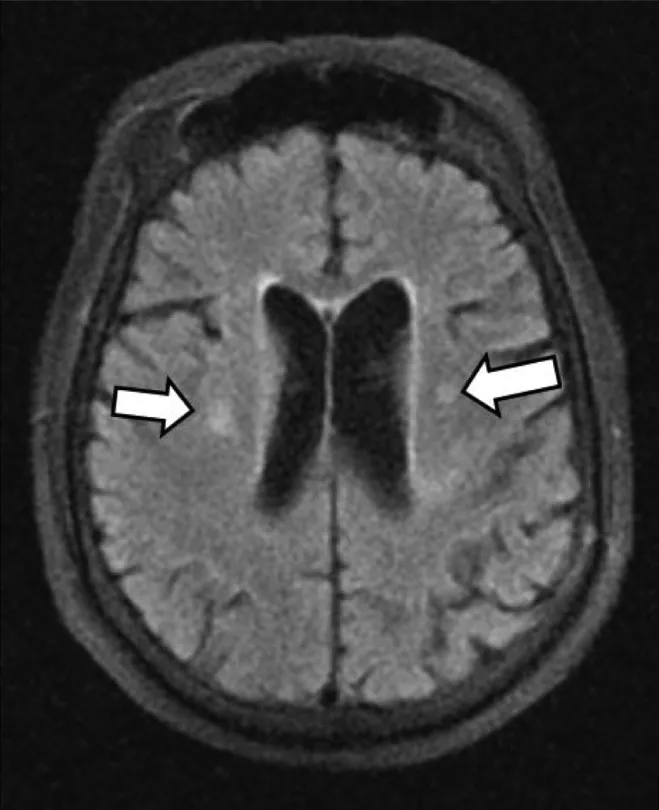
Follow-up non-enhanced MRI brain; Axial FLAIR sequence demonstrates stable size and distribution of white matter changes in the brain. (White arrows).
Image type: radiology (mri)